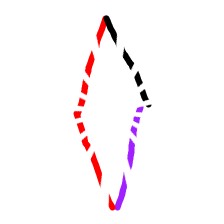
Shape: rhombus